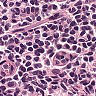
Metastatic tissue present: no